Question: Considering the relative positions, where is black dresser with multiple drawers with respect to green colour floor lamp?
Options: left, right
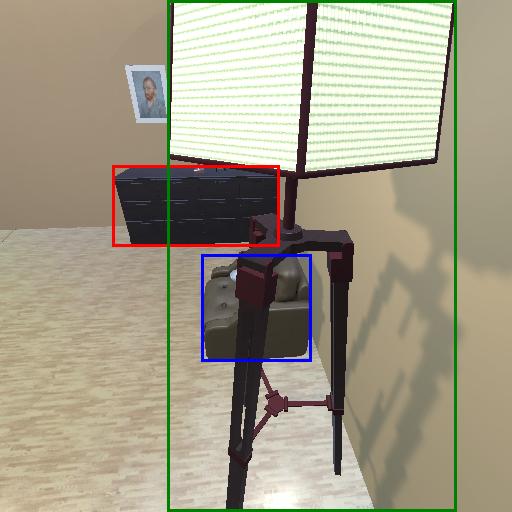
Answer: left